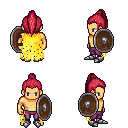
a pixel art fantasy rpg character, male body template, human, tanned skin, yellow tattered cape, magenta pants, ruby red long topknot hairstyle, metal boots, shield, four views (front, back, left, right), 2x2 character sprite sheet, small pixel art, hard edges, no anti-aliasing